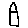
Label: square